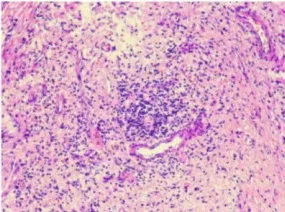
Pathology and imaging data of patient 3. Postoperative pathology of the patient.
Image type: pathology (h&e)